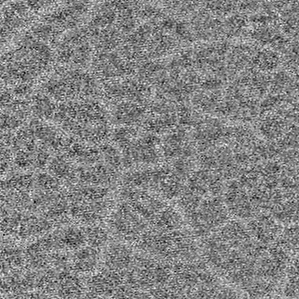
Label: frost